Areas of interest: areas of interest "Comprehensive Gymnasium"
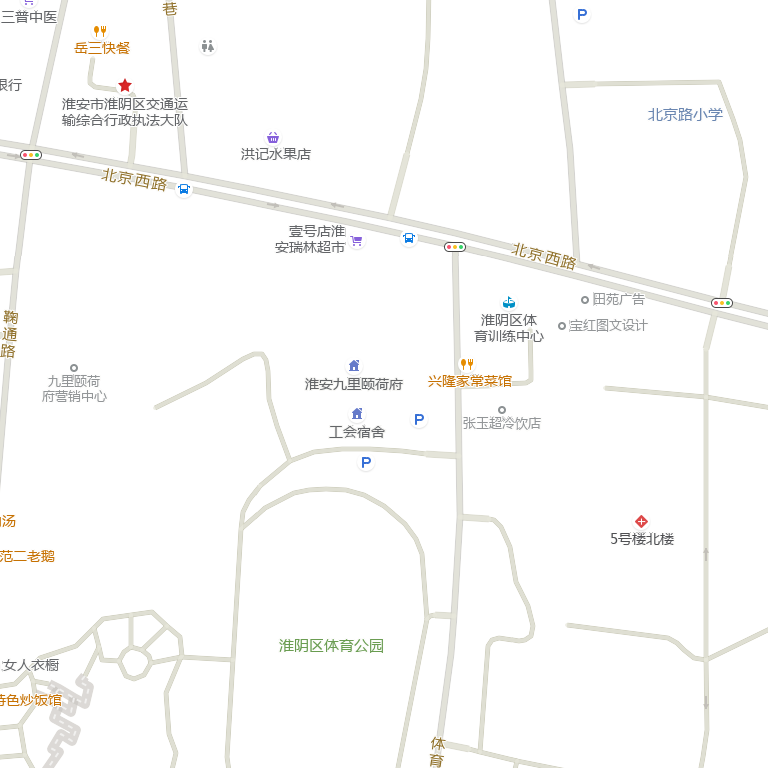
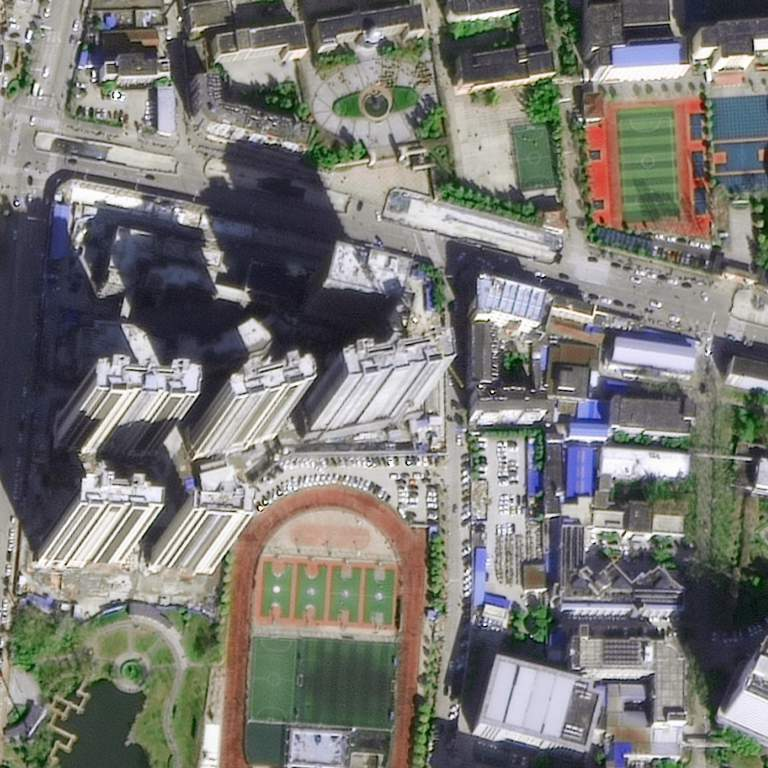